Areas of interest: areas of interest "Sanatorium"
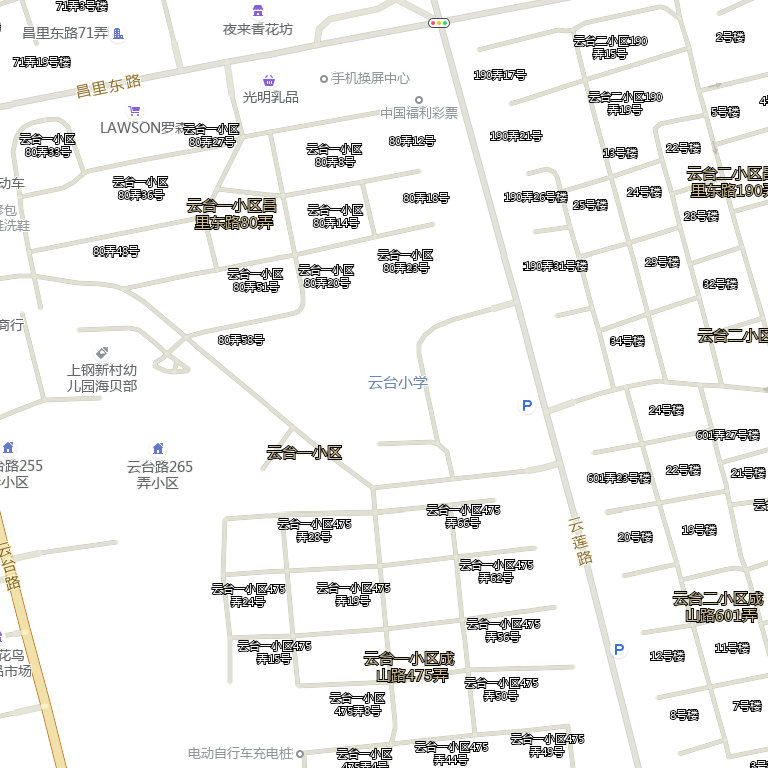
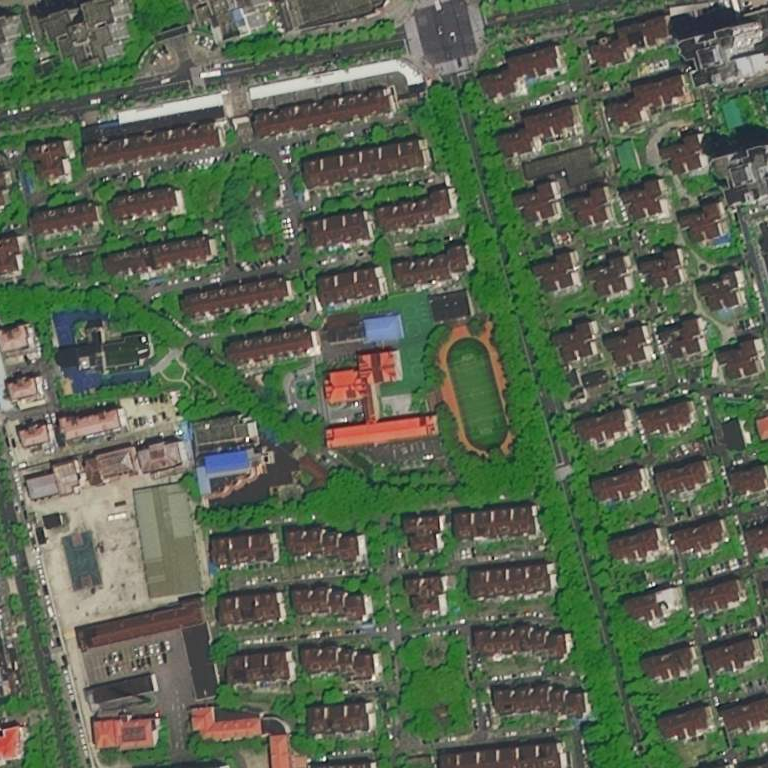